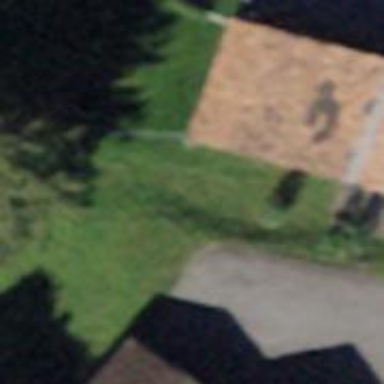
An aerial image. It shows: Shed.